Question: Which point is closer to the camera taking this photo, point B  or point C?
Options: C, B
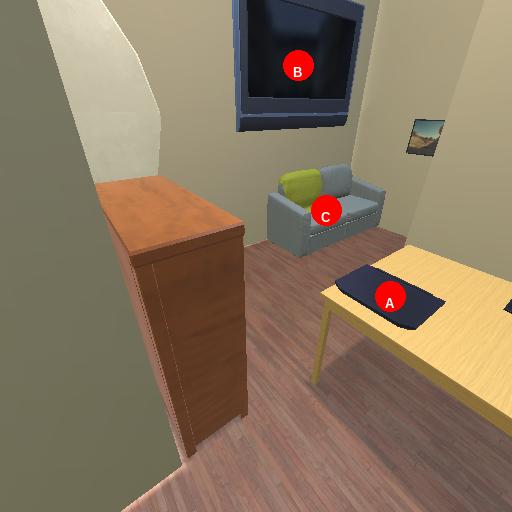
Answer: C